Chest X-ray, PA view. Patient: 43 years old, sex M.
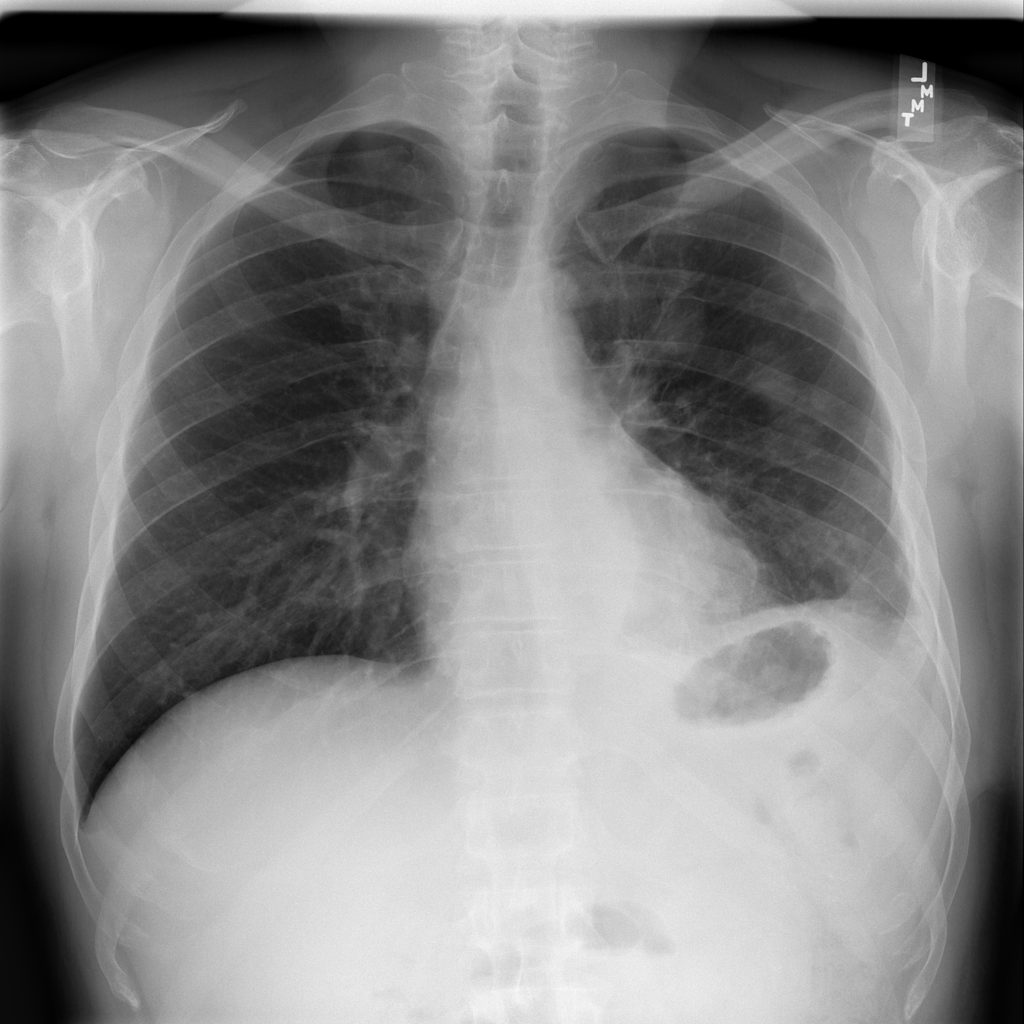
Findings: Effusion, Mass, Nodule, Pleural_Thickening